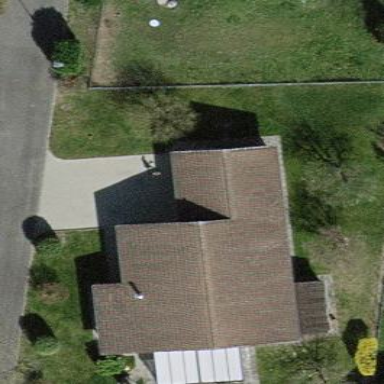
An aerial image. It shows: Detached building.